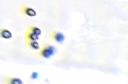
Label: Phaeocystis